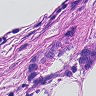
Metastatic tissue present: yes